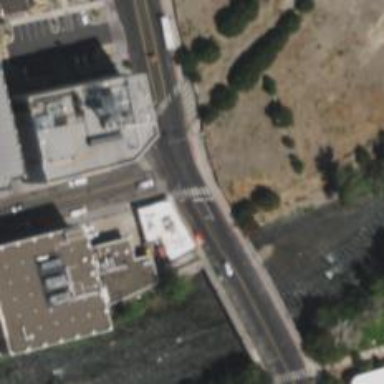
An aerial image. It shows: Tertiary road with asphalt surface and separate sidewalk.